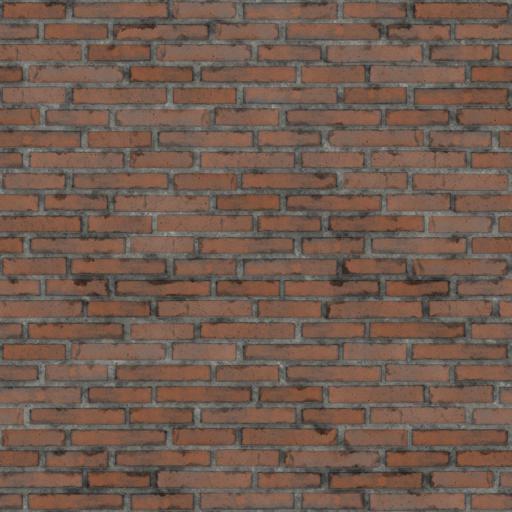
Tags: bricks brown dark red